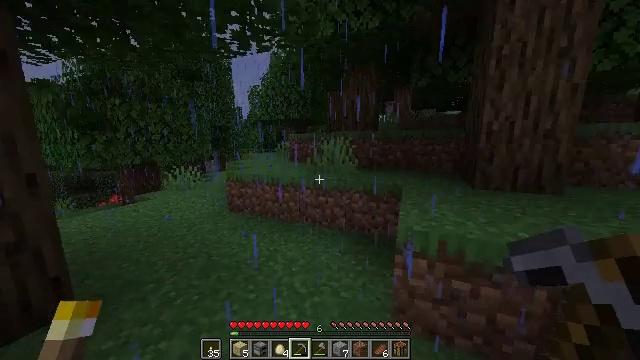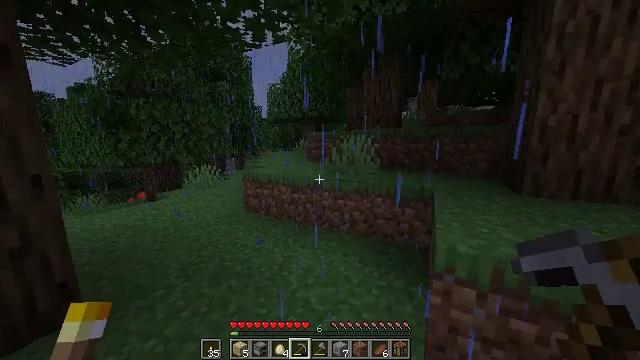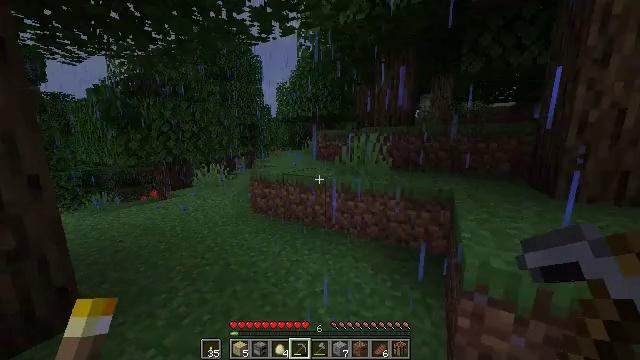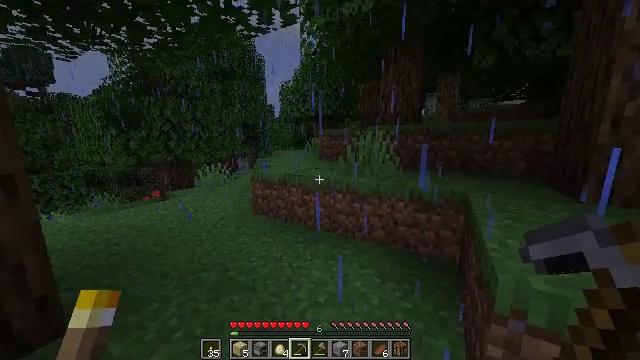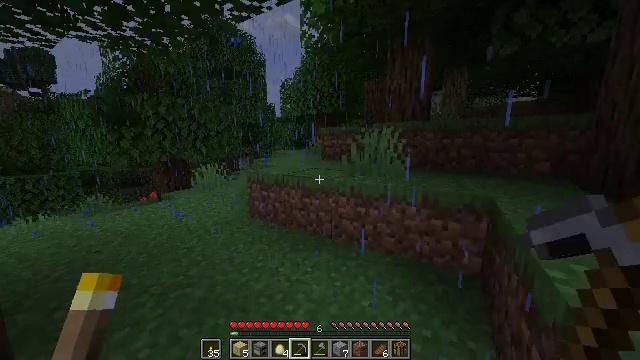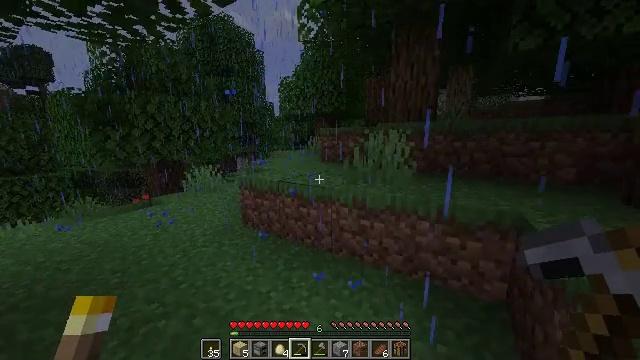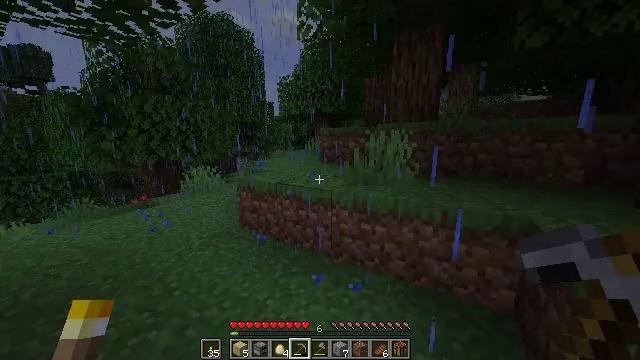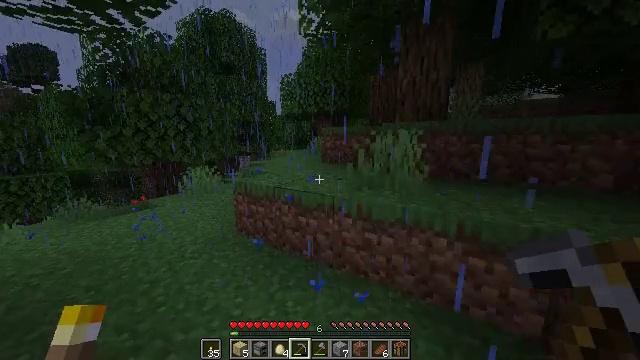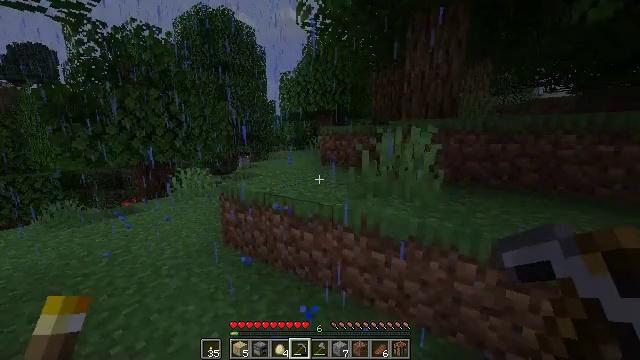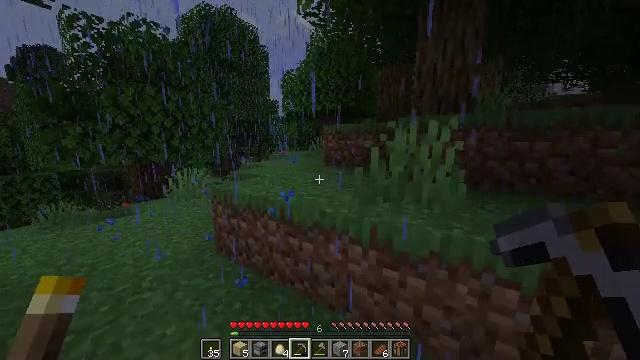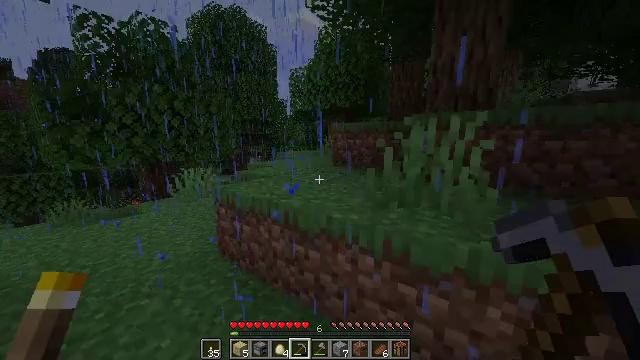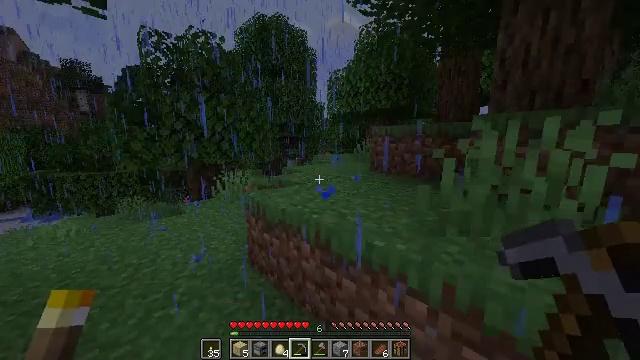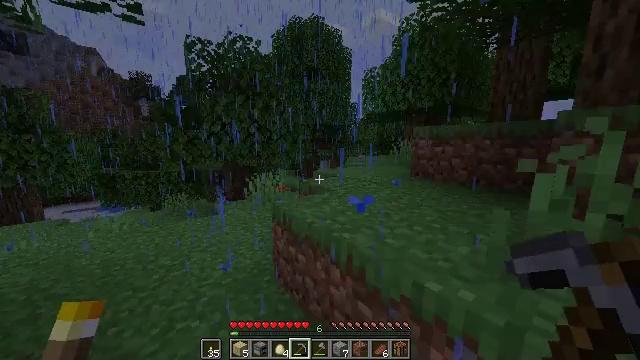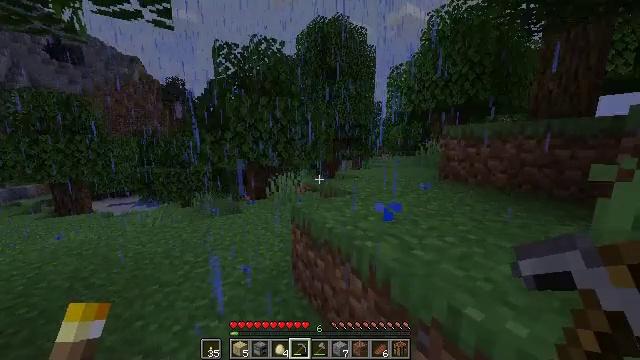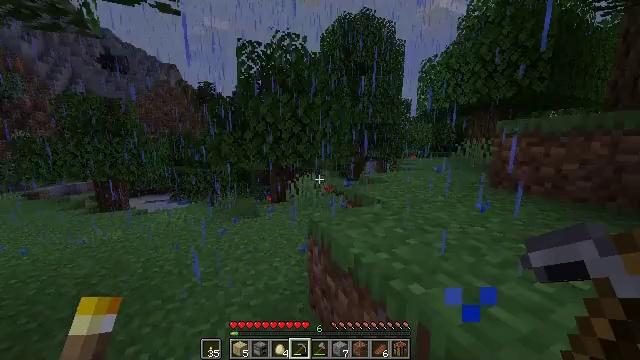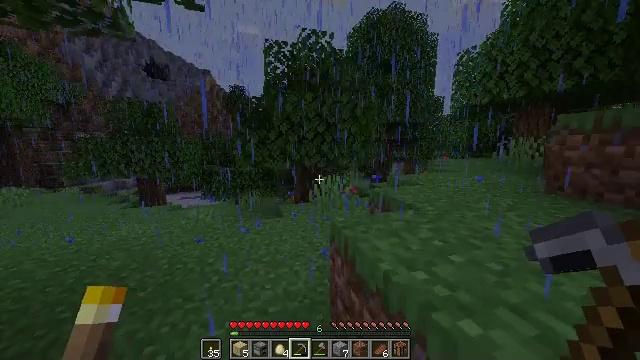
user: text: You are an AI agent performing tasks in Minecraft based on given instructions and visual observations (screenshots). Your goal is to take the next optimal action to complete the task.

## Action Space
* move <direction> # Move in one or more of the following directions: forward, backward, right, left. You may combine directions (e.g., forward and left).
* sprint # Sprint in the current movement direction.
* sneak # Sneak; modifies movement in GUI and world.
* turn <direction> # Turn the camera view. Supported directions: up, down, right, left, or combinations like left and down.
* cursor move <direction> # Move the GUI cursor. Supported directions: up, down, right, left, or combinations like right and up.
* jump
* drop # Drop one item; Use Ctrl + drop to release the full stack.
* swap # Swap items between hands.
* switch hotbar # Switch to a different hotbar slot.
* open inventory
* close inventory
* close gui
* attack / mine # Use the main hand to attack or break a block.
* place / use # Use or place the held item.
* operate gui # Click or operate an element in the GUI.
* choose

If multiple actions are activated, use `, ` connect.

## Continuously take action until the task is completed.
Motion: motion action
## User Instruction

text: Harvest sugar cane from the plant.
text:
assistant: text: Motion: move forward, sprint, turn left
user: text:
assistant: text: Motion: move forward, sprint, turn left
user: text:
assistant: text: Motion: move forward, sprint
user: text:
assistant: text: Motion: move forward, sprint
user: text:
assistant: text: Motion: move forward, sprint
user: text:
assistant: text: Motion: move forward, sprint
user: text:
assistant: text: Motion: move forward, sprint
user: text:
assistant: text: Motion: move forward, sprint
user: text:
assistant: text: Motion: move forward, sprint
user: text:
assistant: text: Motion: move forward, sprint, turn left
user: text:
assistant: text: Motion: move forward, sprint, turn left
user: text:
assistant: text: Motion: move forward, sprint, turn left
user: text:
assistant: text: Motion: move forward, sprint, turn left
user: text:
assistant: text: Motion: move forward, sprint, turn left
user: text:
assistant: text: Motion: move forward, sprint, turn left
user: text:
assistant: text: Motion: move forward, sprint, turn left
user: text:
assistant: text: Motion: move forward, sprint, turn left
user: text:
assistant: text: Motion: move forward, sprint
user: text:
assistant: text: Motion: move forward, sprint
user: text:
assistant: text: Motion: move forward, sprint
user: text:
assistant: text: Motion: move forward, sprint
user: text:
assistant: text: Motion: move forward, sprint
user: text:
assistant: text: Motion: move forward, sprint
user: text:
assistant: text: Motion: move forward, sprint
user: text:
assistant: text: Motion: move forward, sprint, turn right
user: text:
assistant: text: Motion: move forward, sprint, turn right
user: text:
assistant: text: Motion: move forward, sprint
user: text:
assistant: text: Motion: move forward, sprint, turn right
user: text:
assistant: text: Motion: move forward, sprint, turn right
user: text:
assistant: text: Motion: move forward, sprint, turn right